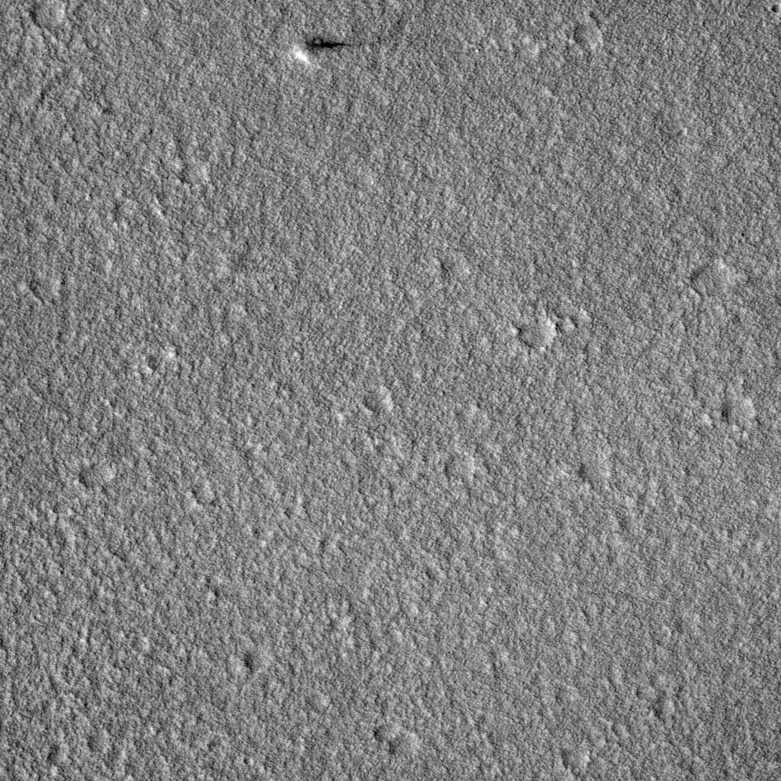
Label: dustdevil